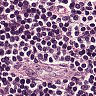
Metastatic tissue present: no